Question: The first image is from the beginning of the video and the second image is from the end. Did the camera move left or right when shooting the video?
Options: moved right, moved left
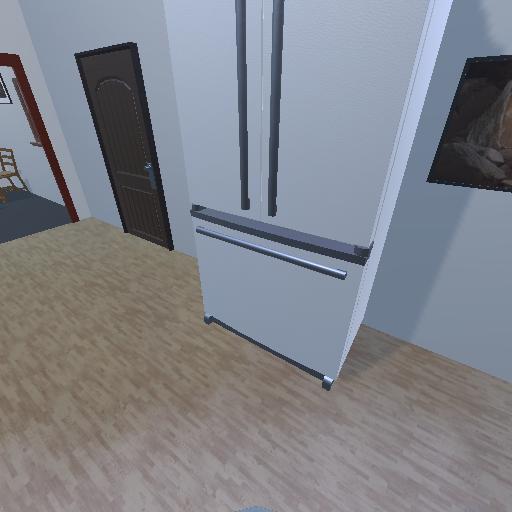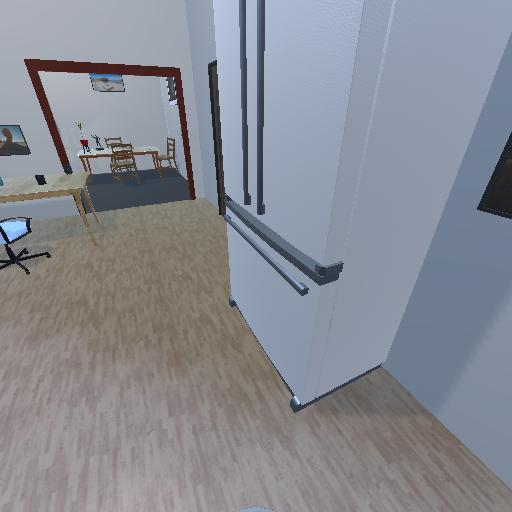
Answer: moved right